Question: I downloaded the <URL> for Linux, but I can't make my "Hello World" Qt application run on the debugger's Android VM.
It gives this error:
'''
Can't find Ministro service.
The application can't start.
'''

And this is the Debug log from Qt Creator:
'''
Starting remote process...D/dalvikvm( 2497): GC freed 699 objects / 55432 bytes in 152ms
D/dalvikvm( 2497): GC freed 65 objects / 2640 bytes in 58ms
W/System.err( 2497): android.content.ActivityNotFoundException: No Activity found to handle Intent { act=android.intent.action.VIEW dat=market://search?q=pname:org.kde.necessitas.ministro }
W/System.err( 2497): at android.app.Instrumentation.checkStartActivityResult(Instrumentation.java:1408)
W/System.err( 2497): at android.app.Instrumentation.execStartActivity(Instrumentation.java:1378)
W/System.err( 2497): at android.app.Activity.startActivityForResult(Activity.java:2749)
W/System.err( 2497): at org.kde.necessitas.origo.QtActivity$4.onClick(QtActivity.java:266)
W/System.err( 2497): at com.android.internal.app.AlertController$ButtonHandler.handleMessage(AlertController.java:158)
W/System.err( 2497): at android.os.Handler.dispatchMessage(Handler.java:99)
W/System.err( 2497): at android.os.Looper.loop(Looper.java:123)
W/System.err( 2497): at android.app.ActivityThread.main(ActivityThread.java:4363)
W/System.err( 2497): at java.lang.reflect.Method.invokeNative(Native Method)
W/System.err( 2497): at java.lang.reflect.Method.invoke(Method.java:521)
W/System.err( 2497): at com.android.internal.os.ZygoteInit$MethodAndArgsCaller.run(ZygoteInit.java:860)
W/System.err( 2497): at com.android.internal.os.ZygoteInit.main(ZygoteInit.java:618)
W/System.err( 2497): at dalvik.system.NativeStart.main(Native Method)
'''
So I can't run my program. It compiles otherwise. From what I've seen on the Internet, Ministro is a service for deploying the shared Qt libraries needed by Qt applications on Android.
So why am I getting this error (on a freshly installed Necessitas+empty Android project)? And what do I do to make my program run, do I need to manually install the Qt libs? From where?
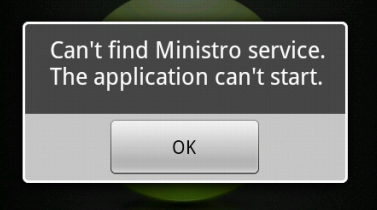
Answer: If I remember correctly, you had to use the modified Qt creator that comes with Necessitas and the first time you wanted to deploy your application to Android device, you had to take the following steps:
1. On the left side of Qt Creator go to Projects
2. In the projects window in the run tab of Necessitas Qt for android you have to go to Deploy configurations and click to expand details
3. In details check Install Ministro system wide Qt shared libraries installer and select the APK you downloaded earlier (I think I got it from here http://necessitas.kde.org/necessitas/ministro.php)
4. Just build and run your program as normally

Let me know if the following steps worked for you. I think there is yet another way, which involves ADB and command line, but for that I would have to lookup my notes, which I currently do not have with me...